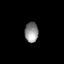
Tissue: prostate
Cell type: T cells
Senescence score: 0.2254
Nuclear area (px): 269
Mean DAPI intensity: 140.688